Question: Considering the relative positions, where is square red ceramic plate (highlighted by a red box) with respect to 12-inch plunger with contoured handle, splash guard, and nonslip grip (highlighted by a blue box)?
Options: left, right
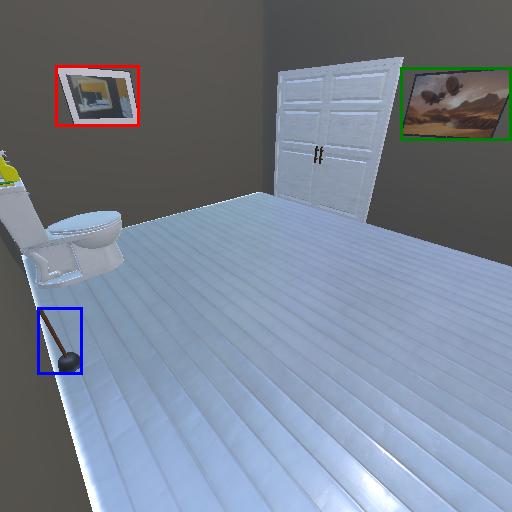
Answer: left